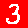
Digit: 3